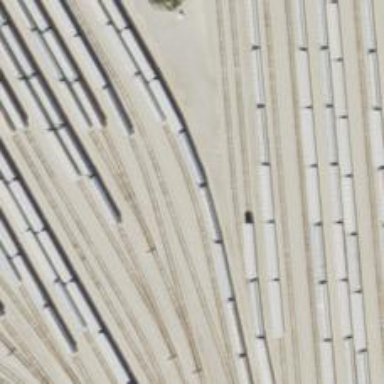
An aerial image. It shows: Rail spur service.